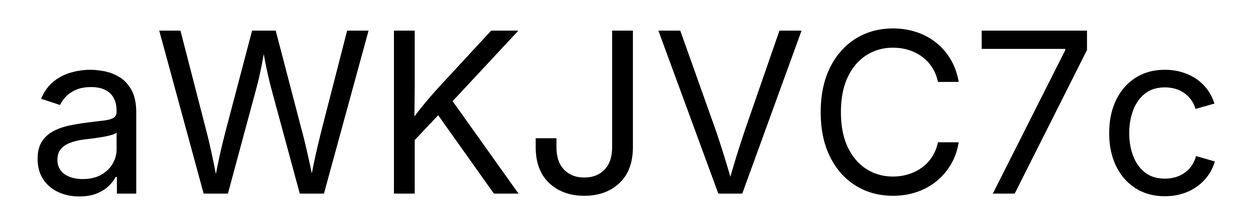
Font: Inter_Regular